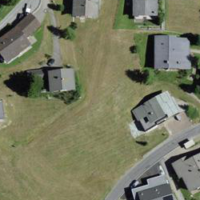
EUNIS habitat code: 55
Species observed at this site:
Gentianella campestris